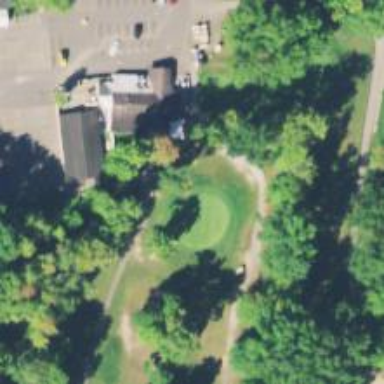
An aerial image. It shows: Golf hole.